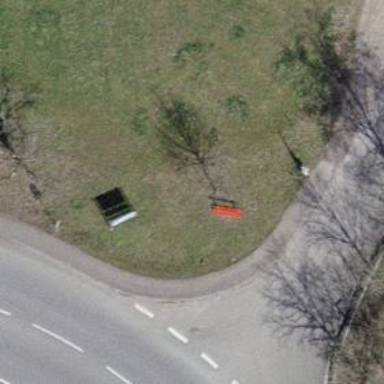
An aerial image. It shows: Red bench.